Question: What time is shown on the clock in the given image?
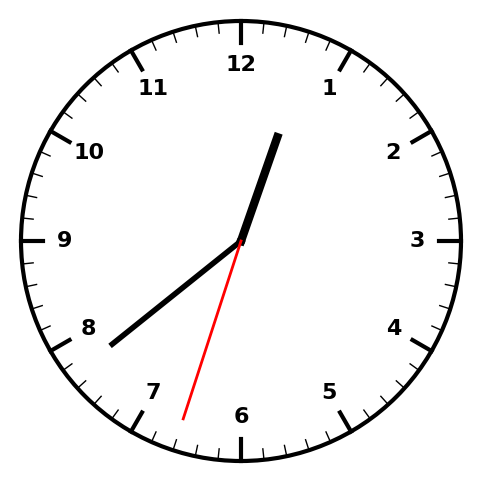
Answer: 12:38:33